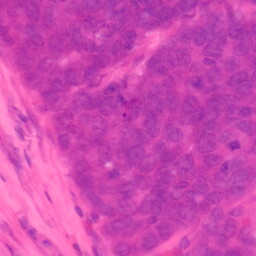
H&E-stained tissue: Colon